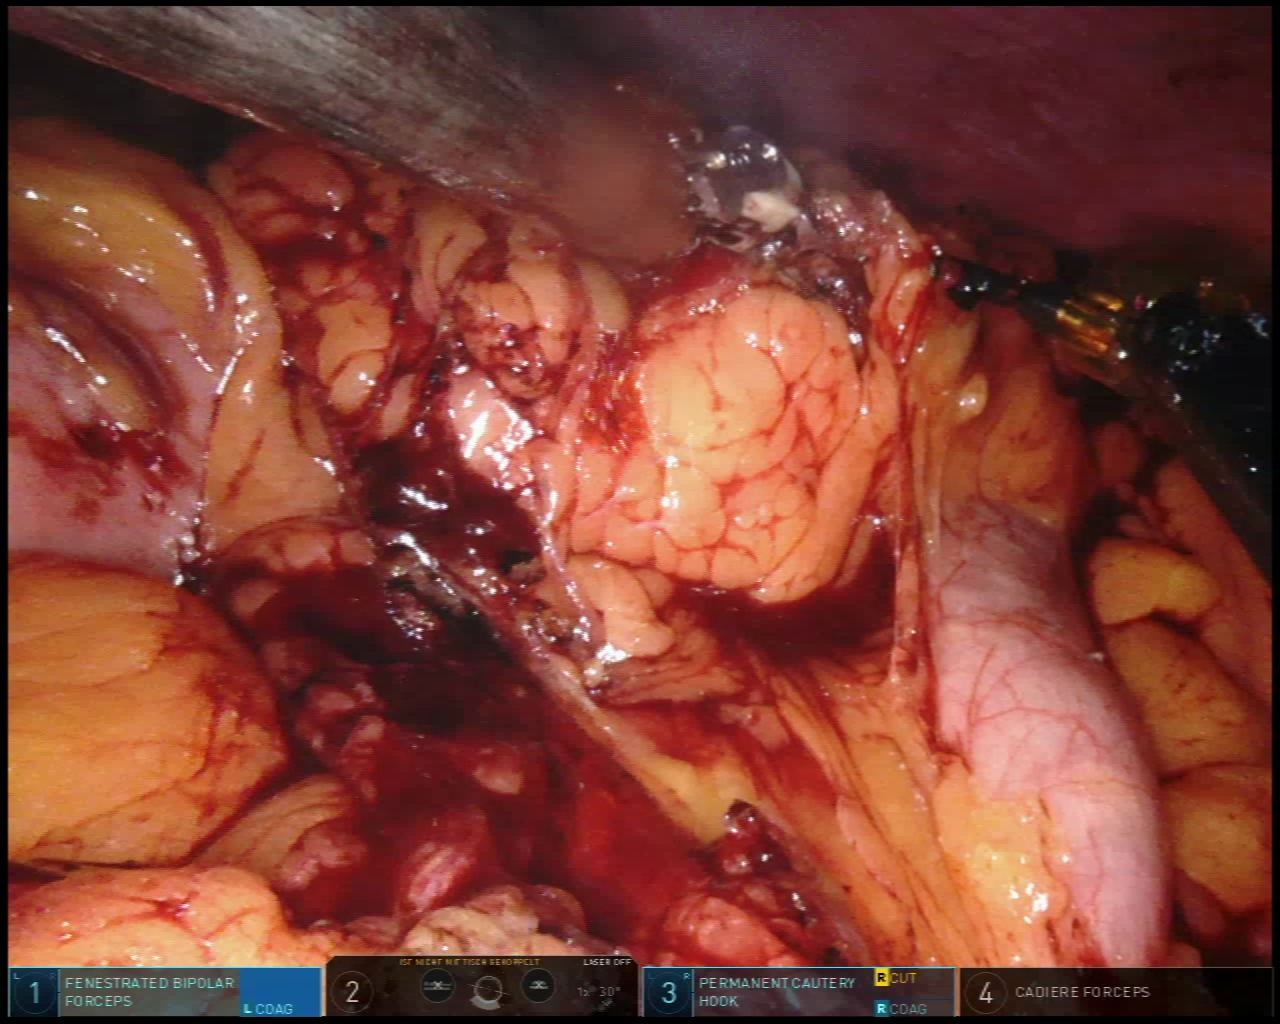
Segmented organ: stomach
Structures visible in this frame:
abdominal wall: yes
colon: yes
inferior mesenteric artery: no
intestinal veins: no
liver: no
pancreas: no
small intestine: no
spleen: no
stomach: yes
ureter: no
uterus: no
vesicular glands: no